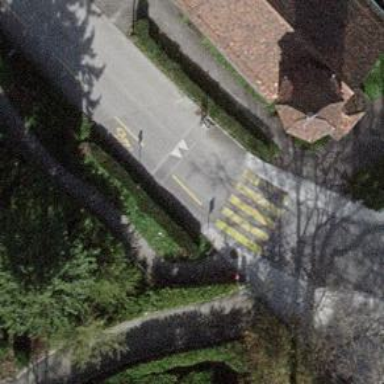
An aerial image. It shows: Zebra crossing for pedestrians.